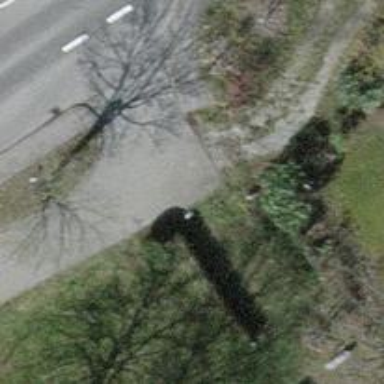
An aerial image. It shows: Asphalt path.